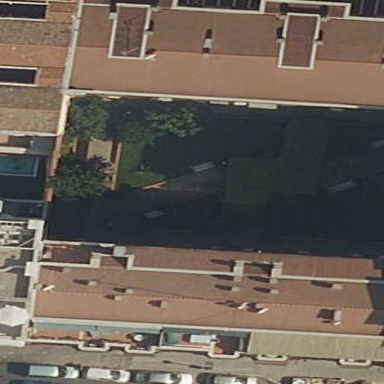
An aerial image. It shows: Garden area designated for leisure land.